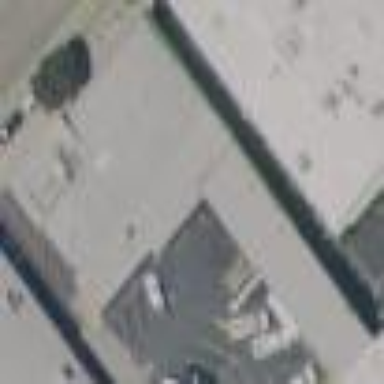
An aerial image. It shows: Warehouse building.